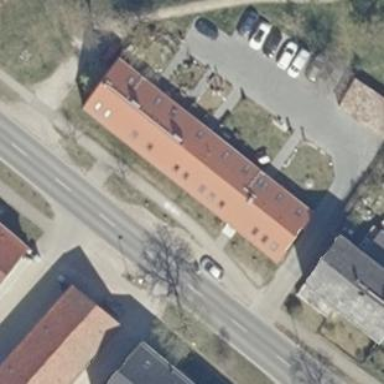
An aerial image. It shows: Gabled roof apartments building.